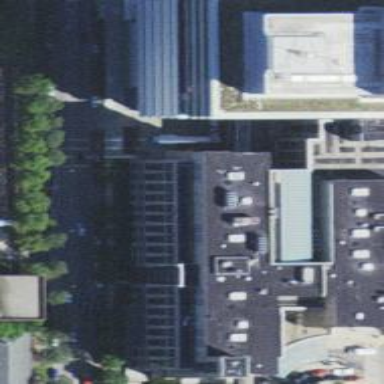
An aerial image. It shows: Hospital building.